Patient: sex M, age 61
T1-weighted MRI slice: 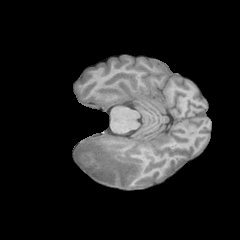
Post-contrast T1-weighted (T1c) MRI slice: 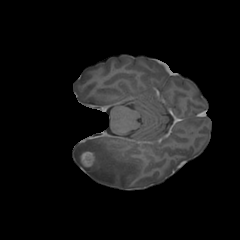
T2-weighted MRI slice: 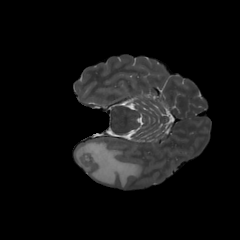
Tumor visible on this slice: yes
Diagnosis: Glioblastoma, IDH-wildtype
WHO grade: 4